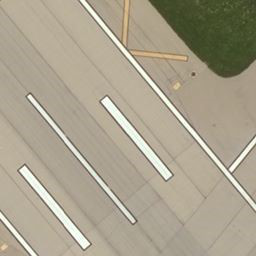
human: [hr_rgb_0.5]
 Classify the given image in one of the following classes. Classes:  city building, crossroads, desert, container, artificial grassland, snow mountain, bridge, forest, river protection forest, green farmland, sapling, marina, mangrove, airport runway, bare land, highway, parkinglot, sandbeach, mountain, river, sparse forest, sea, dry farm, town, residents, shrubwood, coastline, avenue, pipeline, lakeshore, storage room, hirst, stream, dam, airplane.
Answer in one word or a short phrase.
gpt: airport runway